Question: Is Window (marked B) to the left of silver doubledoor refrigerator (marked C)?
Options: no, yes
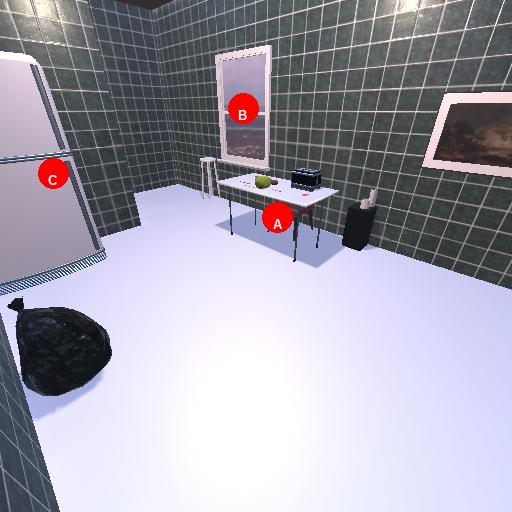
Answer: no